Question: I am preparing a presentation in Japanese and would like the titles and legend names of my images to be in Japanese. I can get the text to render just fine in RStudio but when the image is rendered the Japanese characters just appear as boxes.
'''
x=-10:10
y=x*x
df=data.frame(x,y)
ggplot(df, aes(x,y)) + geom_line() + ggtitle("tesuto")
'''

Thank you.
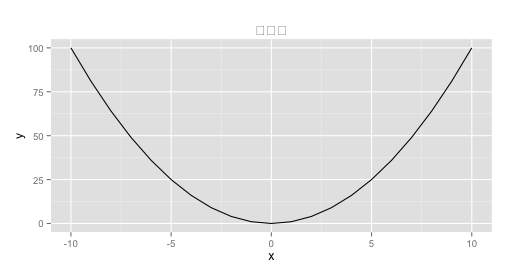
Answer: It seems that you do something like this. I am using Mac, and I initially did not see the letters you specified in 'ggplot' graph. But the following code is printing the letters.
'''
theme_set(theme_gray(base_size=12, base_family="HiraKakuProN-W3"))
ggplot(df, aes(x,y)) +
geom_line() +
ggtitle("tesuto")
'''